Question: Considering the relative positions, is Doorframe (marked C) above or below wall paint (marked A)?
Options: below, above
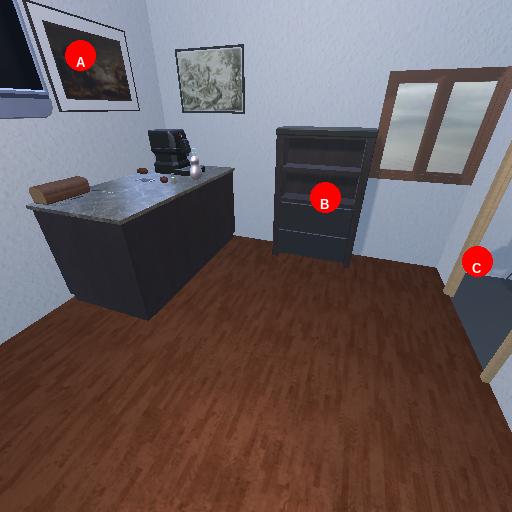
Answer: below